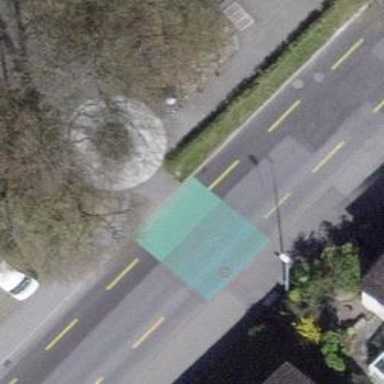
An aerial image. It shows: Uncontrolled crossing with surface markings on the road.